Field crop: maize
Growth stage: 2
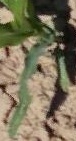
Species: maize